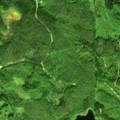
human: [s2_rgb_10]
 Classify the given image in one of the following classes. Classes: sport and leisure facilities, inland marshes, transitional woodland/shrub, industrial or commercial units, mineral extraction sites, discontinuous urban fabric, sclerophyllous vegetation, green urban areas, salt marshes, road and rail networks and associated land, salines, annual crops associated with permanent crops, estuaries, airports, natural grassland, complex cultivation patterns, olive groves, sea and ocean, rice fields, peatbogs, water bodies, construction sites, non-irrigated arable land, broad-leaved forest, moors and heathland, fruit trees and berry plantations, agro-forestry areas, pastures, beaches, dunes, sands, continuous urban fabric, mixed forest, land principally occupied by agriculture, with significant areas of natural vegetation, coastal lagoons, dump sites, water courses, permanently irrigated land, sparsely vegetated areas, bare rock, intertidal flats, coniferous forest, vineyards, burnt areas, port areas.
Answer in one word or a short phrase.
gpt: coniferous forest, mixed forest